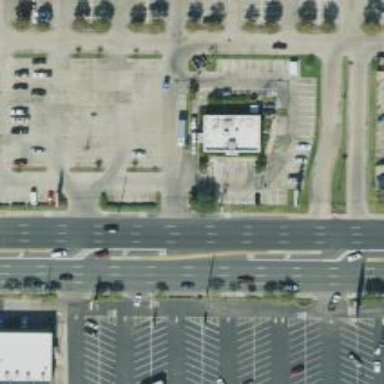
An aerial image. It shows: Parking space is available.